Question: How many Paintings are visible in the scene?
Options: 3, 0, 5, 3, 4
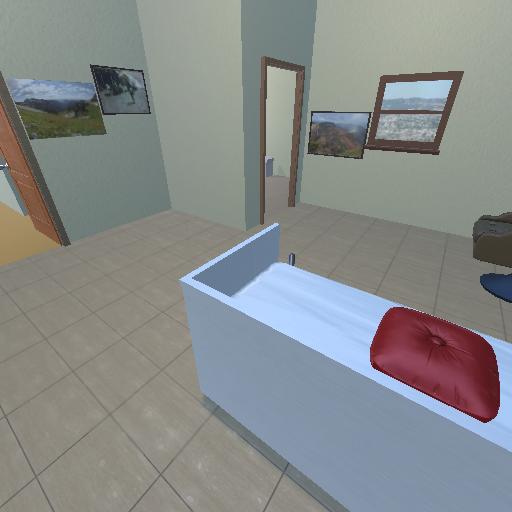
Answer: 3